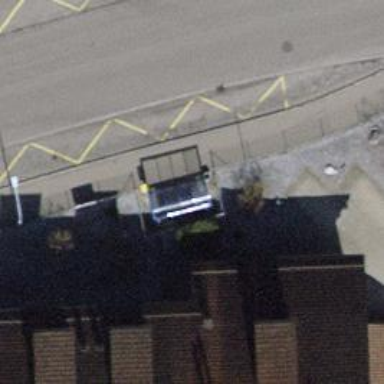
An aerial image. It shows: Post box.